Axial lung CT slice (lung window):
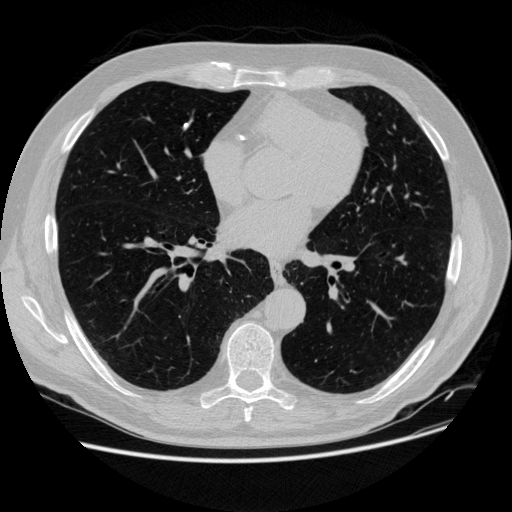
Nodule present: no